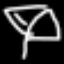
Label: leaf